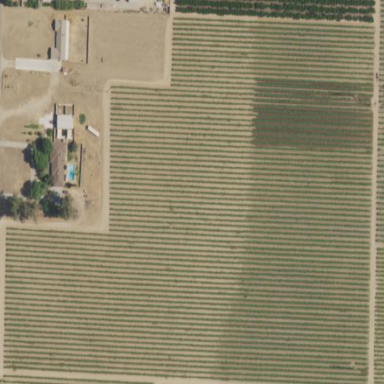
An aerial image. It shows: Vineyard.